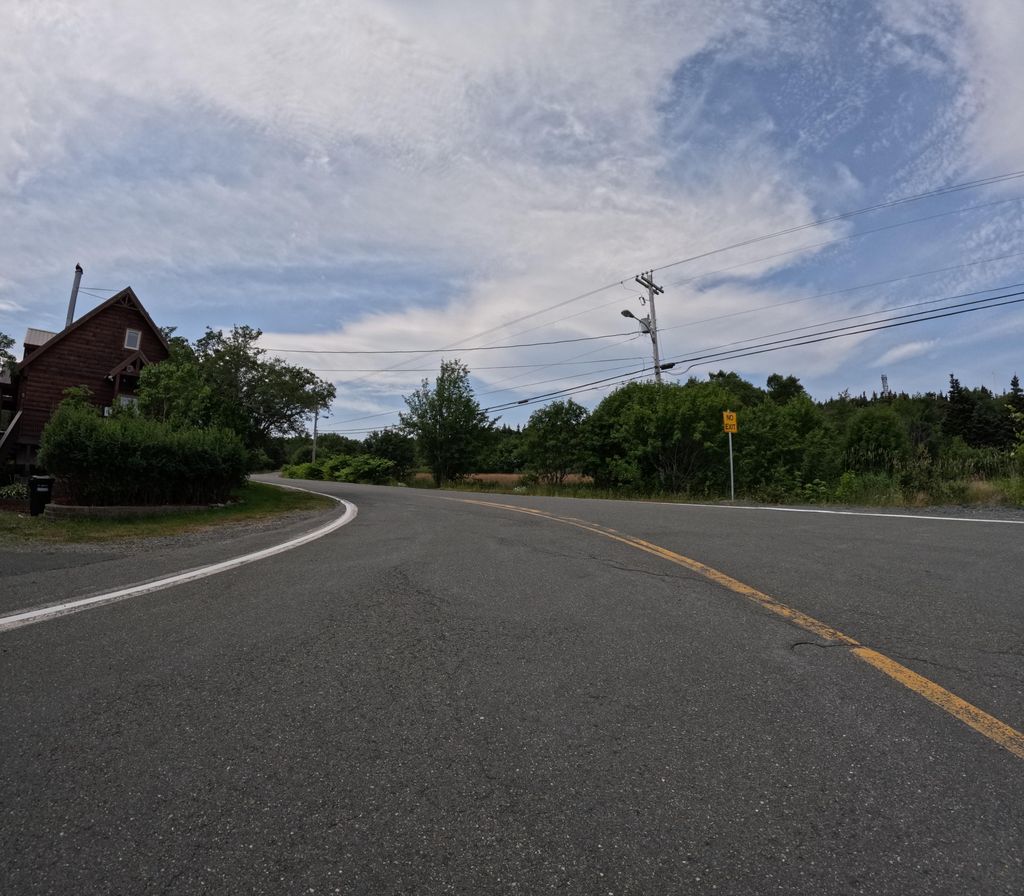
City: st_johns